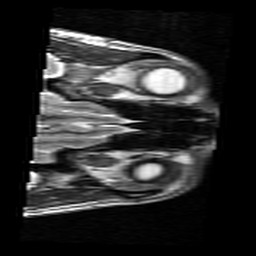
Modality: T2w
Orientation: axial
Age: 37
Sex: female
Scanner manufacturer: siemens
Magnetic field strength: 3 T
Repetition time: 7 s
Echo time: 0.085 s